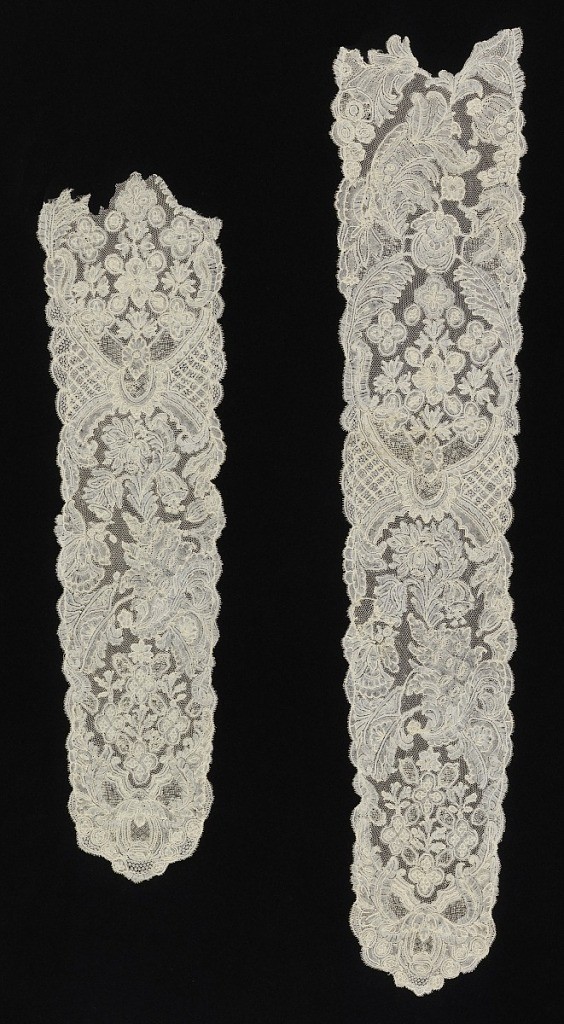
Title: Cap streamer
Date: early 18th century
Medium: linen Technique: bobbin lace
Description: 1967-46-40-a: Cap streamer worked with rococo bands and floral f...;     1967-46-40-b: Cap streamer, worked with rococo bands and floral ...